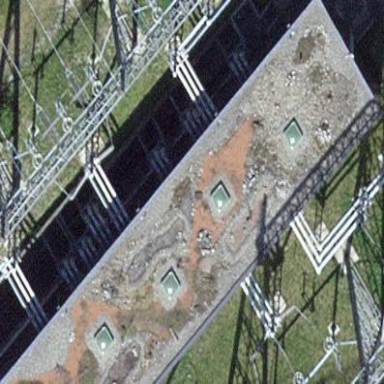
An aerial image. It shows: Building with switchgear power equipment.